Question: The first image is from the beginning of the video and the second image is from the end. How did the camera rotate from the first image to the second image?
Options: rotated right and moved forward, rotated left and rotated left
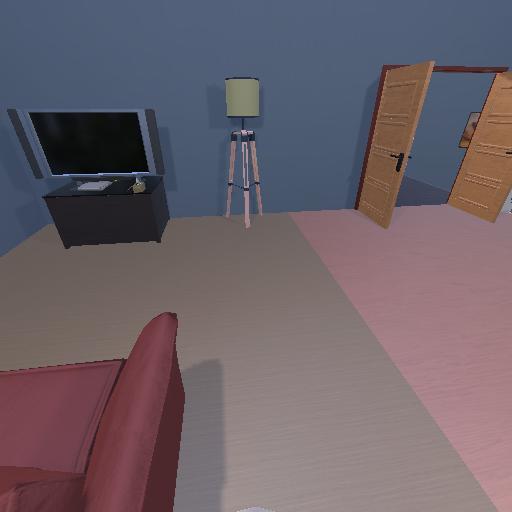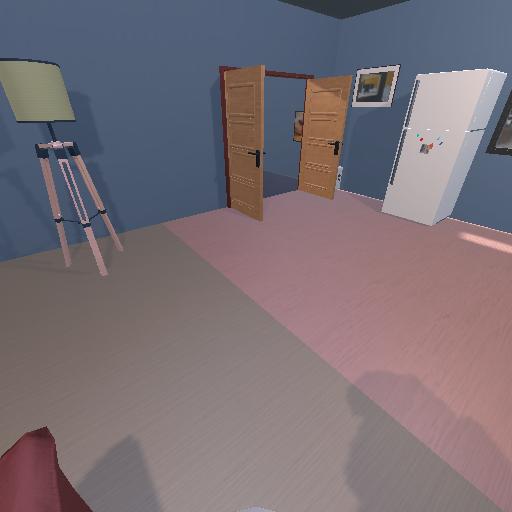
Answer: rotated right and moved forward